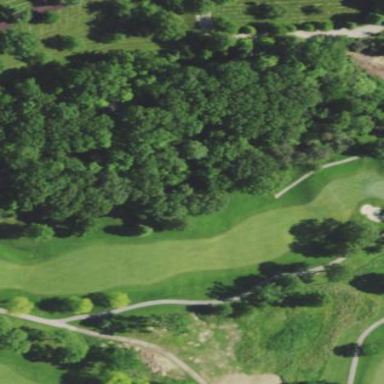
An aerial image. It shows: Grassy area designated as golf fairway.